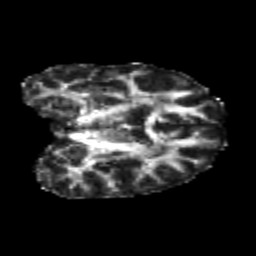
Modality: FA
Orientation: coronal
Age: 22
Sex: female
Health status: healthy
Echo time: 0.074 s